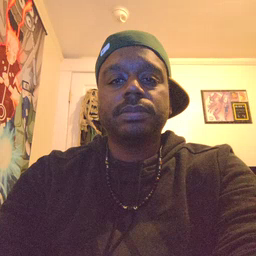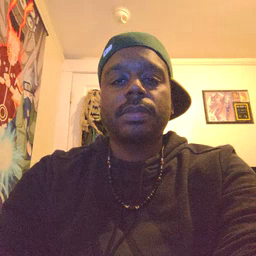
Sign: arm